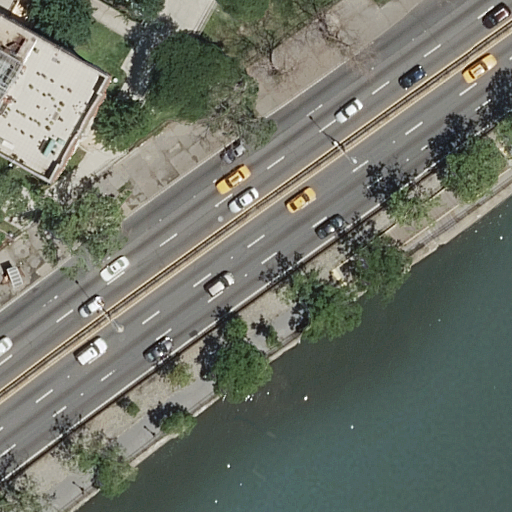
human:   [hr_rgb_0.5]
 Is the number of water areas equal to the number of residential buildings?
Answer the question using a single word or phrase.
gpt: no

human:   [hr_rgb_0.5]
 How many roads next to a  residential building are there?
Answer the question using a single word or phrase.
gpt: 0

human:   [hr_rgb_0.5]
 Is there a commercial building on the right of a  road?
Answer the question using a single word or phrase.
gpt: no

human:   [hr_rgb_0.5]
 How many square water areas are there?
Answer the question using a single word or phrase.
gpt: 0

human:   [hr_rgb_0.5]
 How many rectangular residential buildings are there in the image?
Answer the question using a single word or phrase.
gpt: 0

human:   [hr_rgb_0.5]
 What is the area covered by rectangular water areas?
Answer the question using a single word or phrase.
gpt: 2856m2

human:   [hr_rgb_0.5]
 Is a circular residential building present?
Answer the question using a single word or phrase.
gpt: no

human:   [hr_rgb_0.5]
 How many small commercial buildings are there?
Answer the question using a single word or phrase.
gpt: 0

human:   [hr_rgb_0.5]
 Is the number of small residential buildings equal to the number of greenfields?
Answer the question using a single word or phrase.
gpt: yes

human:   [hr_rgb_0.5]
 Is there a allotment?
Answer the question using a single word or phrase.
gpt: no

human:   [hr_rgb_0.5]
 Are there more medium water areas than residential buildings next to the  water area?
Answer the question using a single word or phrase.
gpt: no

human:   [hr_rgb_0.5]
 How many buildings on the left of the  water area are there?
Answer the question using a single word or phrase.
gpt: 1

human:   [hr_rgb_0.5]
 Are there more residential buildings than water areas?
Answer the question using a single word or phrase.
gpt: no

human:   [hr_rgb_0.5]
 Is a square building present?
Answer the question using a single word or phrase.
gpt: no

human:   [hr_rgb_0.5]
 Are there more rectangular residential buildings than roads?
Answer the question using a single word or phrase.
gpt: no

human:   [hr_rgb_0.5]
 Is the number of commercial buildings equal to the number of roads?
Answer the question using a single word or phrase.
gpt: no

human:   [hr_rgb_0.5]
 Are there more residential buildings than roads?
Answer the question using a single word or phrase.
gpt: no

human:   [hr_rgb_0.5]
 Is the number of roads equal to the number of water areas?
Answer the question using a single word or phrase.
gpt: no

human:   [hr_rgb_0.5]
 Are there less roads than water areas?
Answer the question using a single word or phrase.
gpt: no

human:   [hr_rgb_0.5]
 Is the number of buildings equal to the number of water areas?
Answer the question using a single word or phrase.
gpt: yes

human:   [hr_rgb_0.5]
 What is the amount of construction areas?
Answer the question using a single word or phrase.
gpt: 0

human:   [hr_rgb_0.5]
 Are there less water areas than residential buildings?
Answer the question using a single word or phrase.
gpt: no

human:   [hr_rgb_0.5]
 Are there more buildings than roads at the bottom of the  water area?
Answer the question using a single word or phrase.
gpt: yes

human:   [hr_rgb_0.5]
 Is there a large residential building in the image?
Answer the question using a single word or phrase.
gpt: no

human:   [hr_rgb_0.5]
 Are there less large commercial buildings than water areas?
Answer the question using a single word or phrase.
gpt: yes

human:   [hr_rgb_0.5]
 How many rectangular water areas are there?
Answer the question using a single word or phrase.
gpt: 1

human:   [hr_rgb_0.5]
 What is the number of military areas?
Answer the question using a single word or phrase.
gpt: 0

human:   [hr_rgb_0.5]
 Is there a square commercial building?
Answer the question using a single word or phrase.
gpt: no

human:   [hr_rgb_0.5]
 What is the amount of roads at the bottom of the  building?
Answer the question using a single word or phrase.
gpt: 1

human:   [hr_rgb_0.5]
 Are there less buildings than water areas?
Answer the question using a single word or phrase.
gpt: no

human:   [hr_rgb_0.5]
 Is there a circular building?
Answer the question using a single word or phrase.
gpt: no

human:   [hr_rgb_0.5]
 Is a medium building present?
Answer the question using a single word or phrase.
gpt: yes

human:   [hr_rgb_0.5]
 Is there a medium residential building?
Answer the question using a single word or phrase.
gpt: no

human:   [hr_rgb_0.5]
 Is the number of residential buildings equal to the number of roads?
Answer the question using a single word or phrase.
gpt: no

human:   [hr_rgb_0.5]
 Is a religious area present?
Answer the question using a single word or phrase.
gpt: no

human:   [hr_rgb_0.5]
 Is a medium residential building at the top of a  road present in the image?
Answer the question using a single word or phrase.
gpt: no